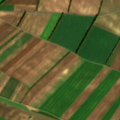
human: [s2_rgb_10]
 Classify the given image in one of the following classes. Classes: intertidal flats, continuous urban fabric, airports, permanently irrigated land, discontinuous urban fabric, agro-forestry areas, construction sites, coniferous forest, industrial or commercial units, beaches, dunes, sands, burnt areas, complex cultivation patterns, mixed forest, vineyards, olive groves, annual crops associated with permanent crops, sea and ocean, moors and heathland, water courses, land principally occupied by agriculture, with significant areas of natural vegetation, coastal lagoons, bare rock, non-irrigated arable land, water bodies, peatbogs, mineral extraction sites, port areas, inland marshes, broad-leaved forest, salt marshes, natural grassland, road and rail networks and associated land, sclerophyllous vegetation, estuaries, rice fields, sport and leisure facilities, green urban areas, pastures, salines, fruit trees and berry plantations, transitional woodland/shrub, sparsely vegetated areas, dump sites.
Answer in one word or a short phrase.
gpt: non-irrigated arable land